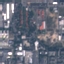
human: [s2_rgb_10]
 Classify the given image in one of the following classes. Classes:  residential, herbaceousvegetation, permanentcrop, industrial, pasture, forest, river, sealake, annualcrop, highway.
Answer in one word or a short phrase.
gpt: Industrial